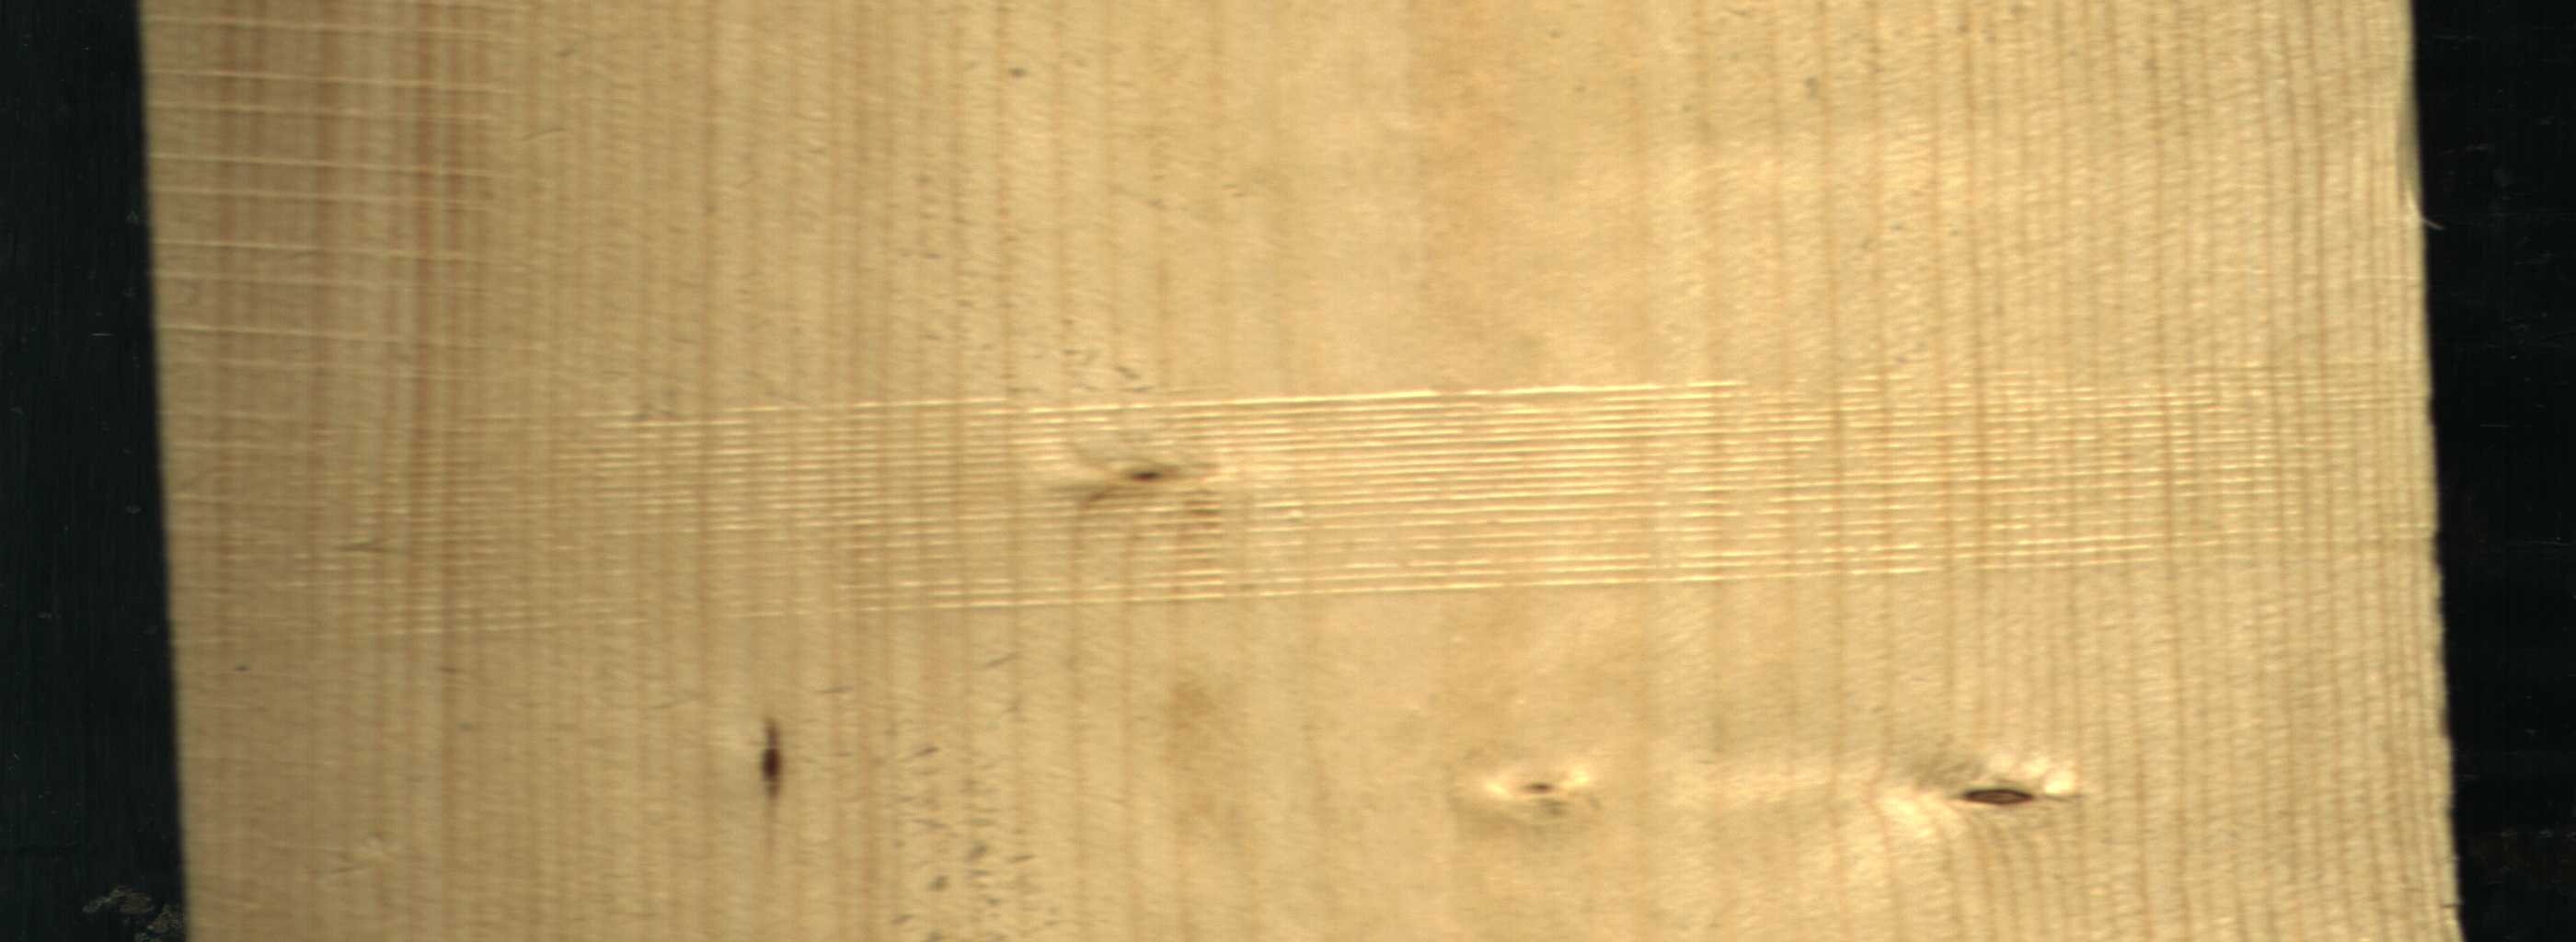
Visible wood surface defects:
resin
Live_Knot
Live_Knot
Live_Knot